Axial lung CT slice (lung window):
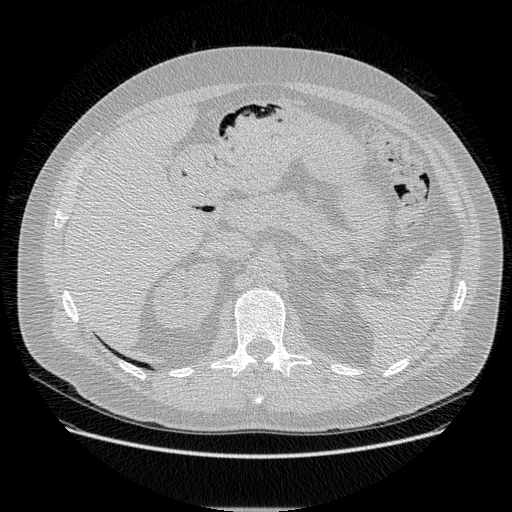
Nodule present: no